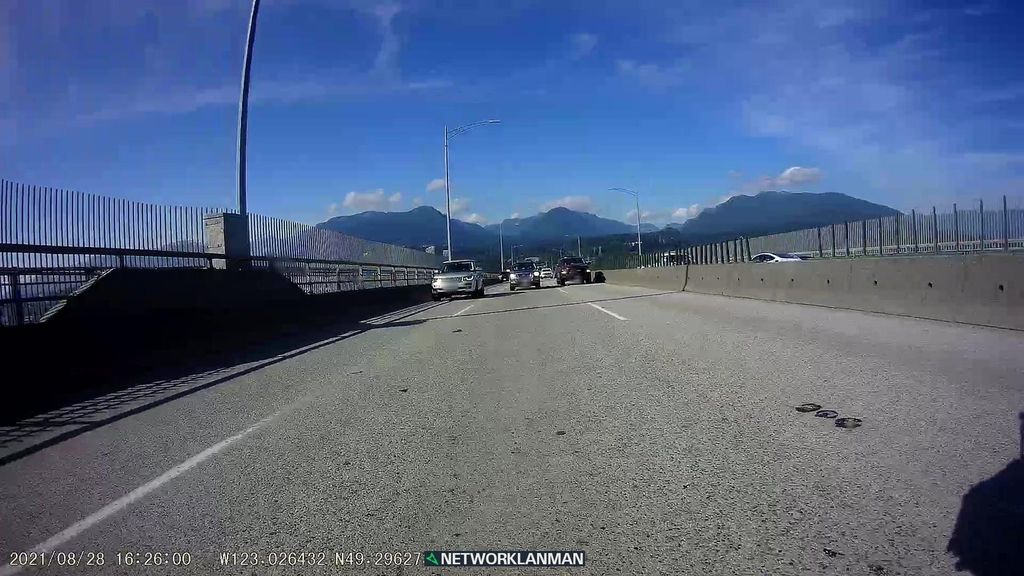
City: vancouver